Question: I want to create a simple blue Drawable by java code. I do not want to add a 'blue' image in res/drawable folder. How do I achieve this? I need to use this drawable in an ImageView as an image.

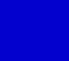
Answer: Just use a <URL>, which will let you set a Bitmap as the source. You can create bitmaps pretty easily using many functions such as:
'''
Bitmap myBitmap = Bitmap.createBitmap(width, height, Config.ARGB_8888);
myBitmap.setPixel(x, y, Color.BLUE);
'''
If you want a solid color, you can create a 1x1 bitmap with that pixel and scale it up as needed.
Alternatively, if you want more flexibility, you can use a <URL>.